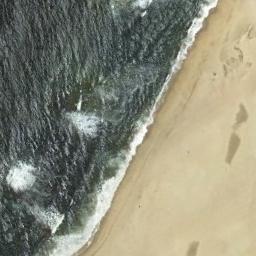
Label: beach